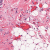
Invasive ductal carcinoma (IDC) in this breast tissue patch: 0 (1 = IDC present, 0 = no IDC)